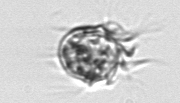
Label: Leegaardiella_ovalis